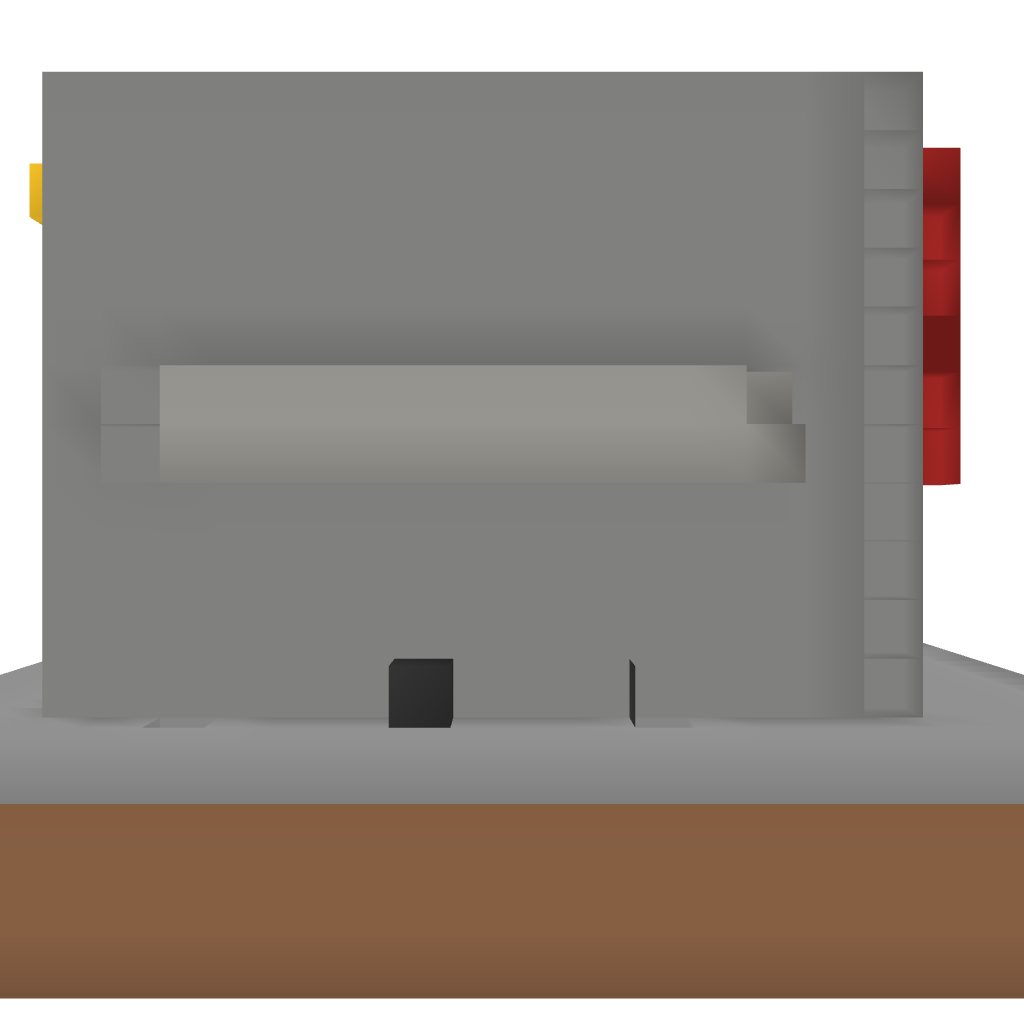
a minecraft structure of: Royal Knight House